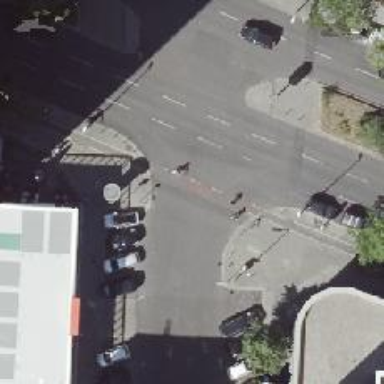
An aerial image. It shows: Unmarked crossing on the road.